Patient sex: M
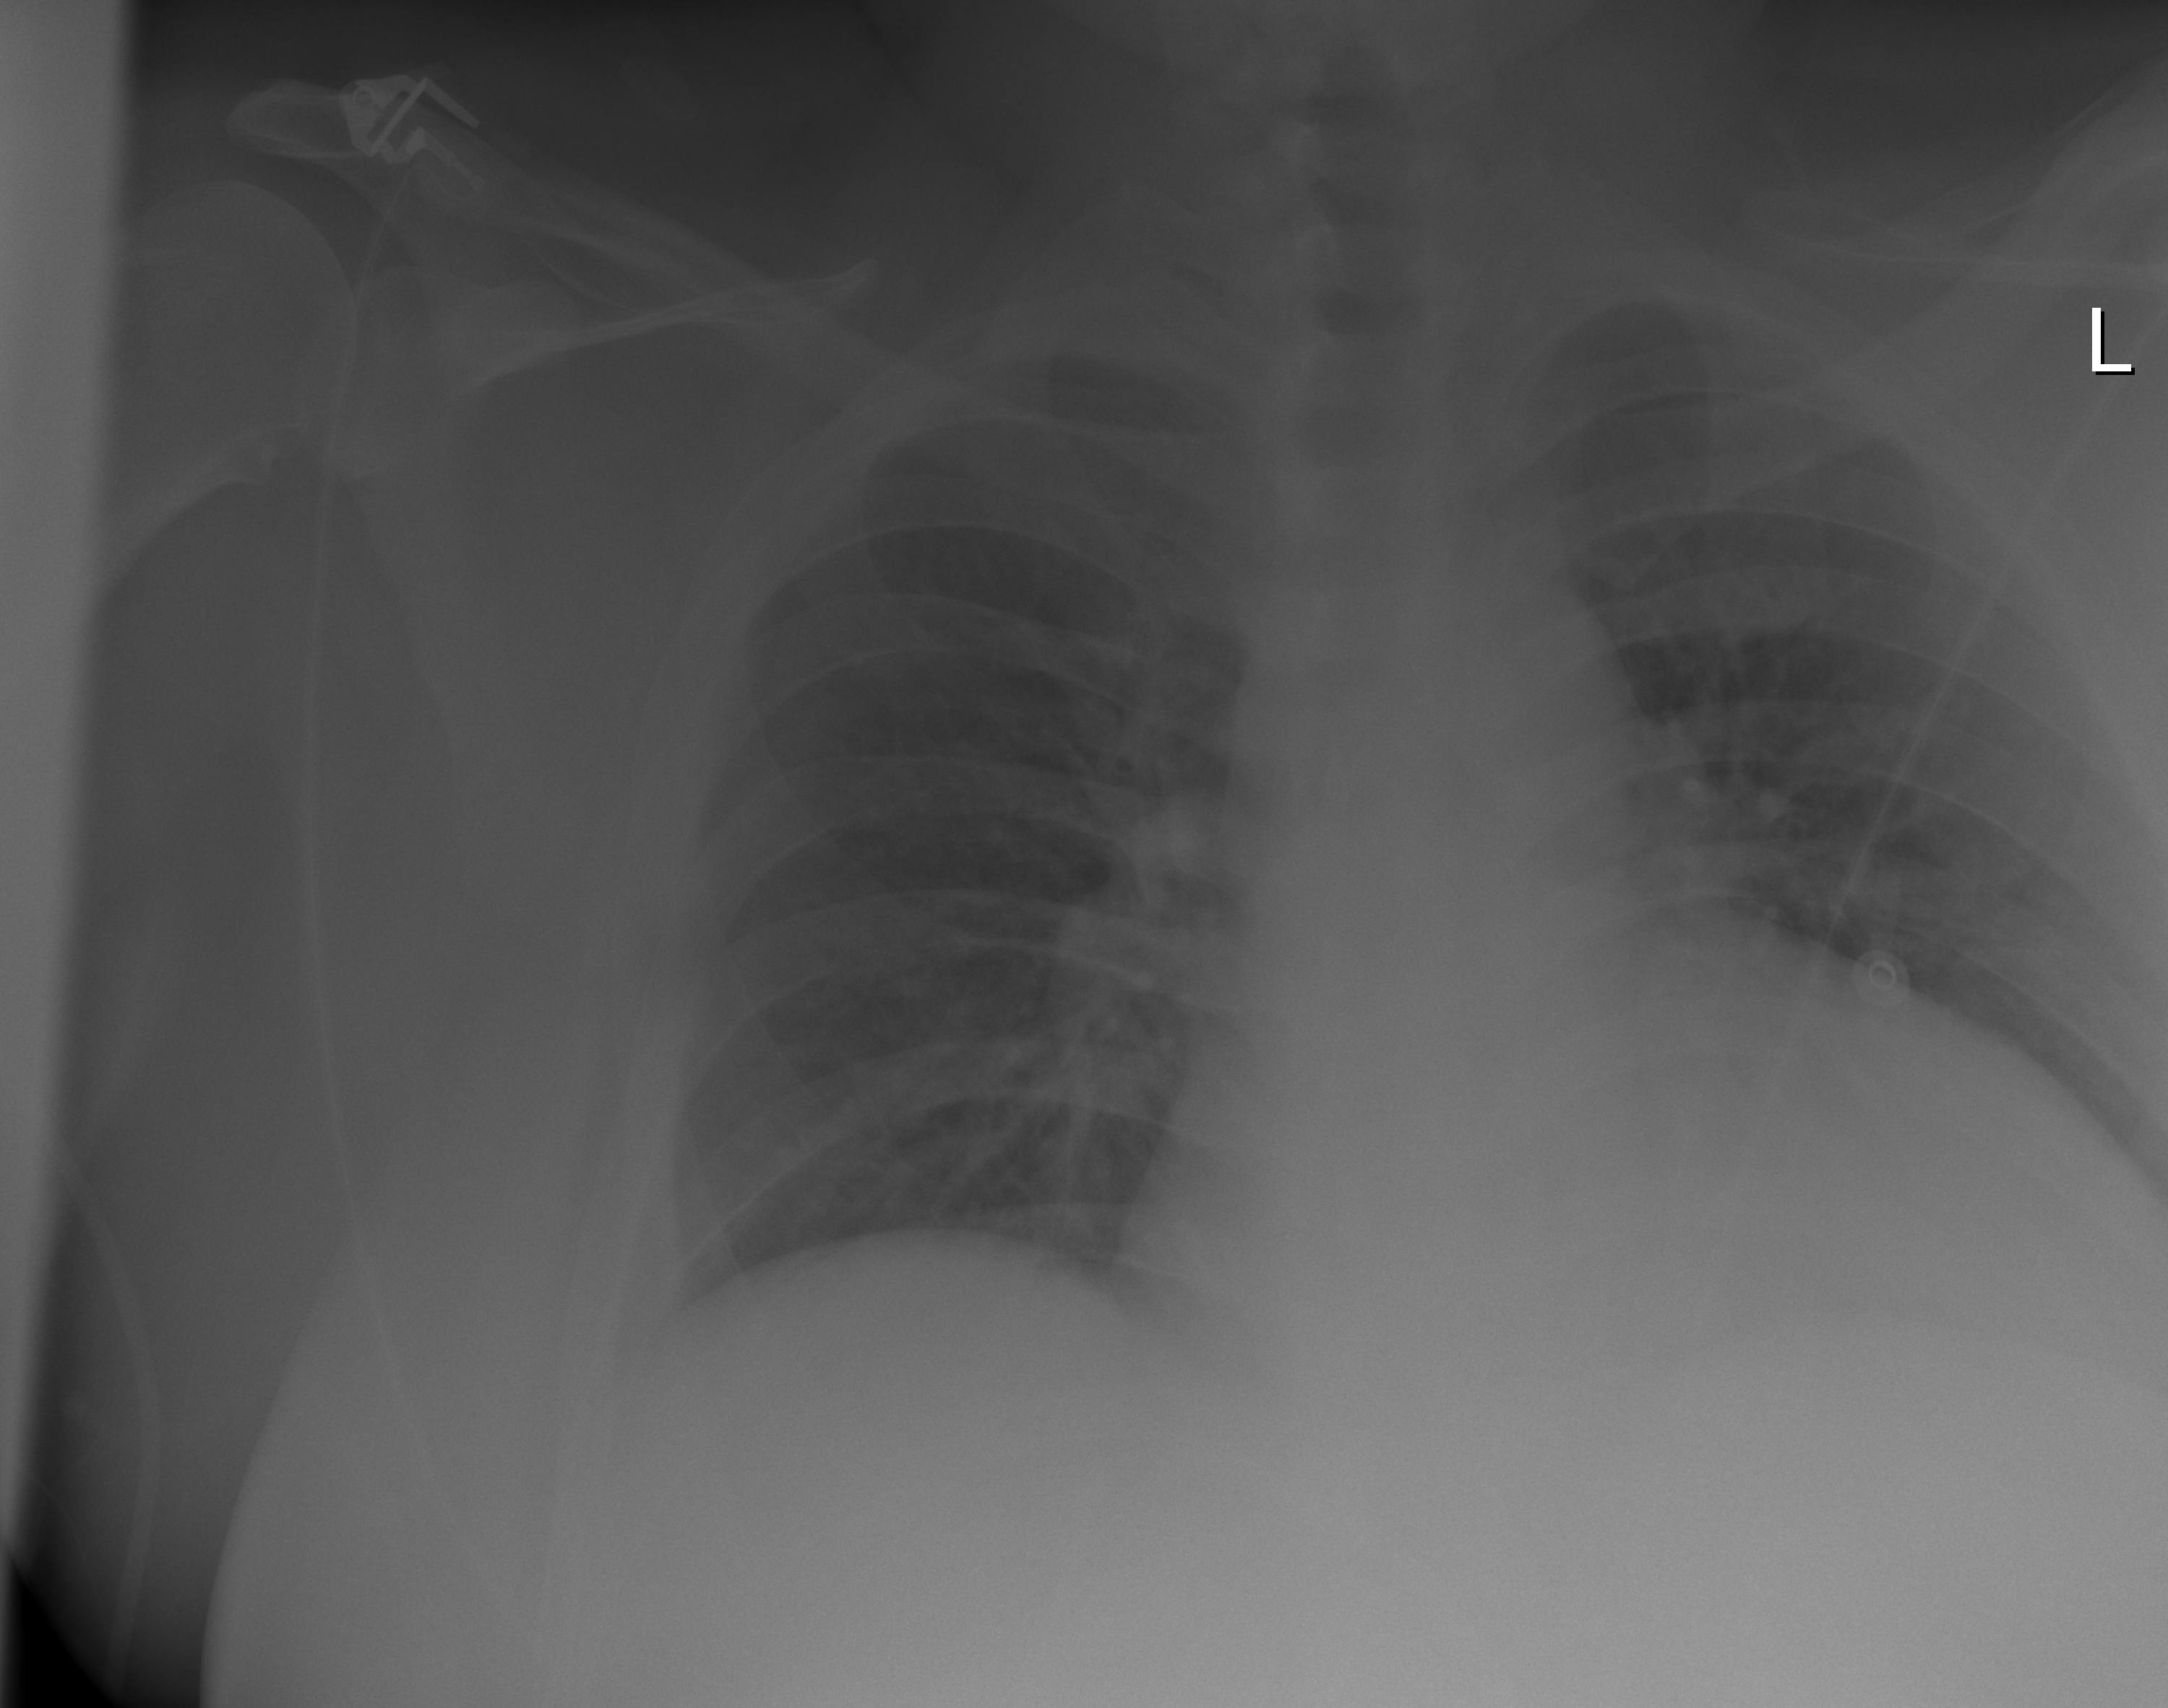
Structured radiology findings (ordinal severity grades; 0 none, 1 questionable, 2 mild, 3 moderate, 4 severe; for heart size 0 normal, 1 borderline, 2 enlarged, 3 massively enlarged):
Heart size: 2
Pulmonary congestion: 2
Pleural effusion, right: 0
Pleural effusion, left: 2
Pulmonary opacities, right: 0
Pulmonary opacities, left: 0
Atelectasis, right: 0
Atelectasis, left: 0